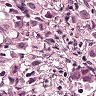
Metastatic tissue present: yes